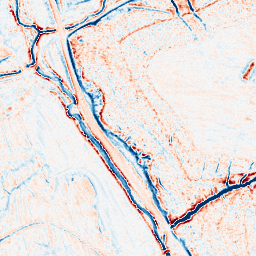
Category: edge_preserving
Decomposition family: anisotropic_diffusion
Decomposition parameters: iterations: 10
kappa: 100
gamma: 0.2
Upsampling method: sinc_hamming
Upsampling parameters: scale: 2
kernel_size: 4
Upsampling scale: 2